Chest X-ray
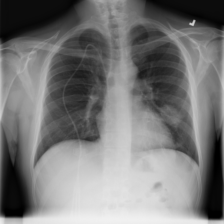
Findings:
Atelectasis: negative
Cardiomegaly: negative
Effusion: positive
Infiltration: negative
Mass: positive
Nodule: negative
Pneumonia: negative
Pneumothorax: negative
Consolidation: negative
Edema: negative
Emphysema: negative
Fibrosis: negative
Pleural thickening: positive
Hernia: negative